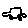
Label: car